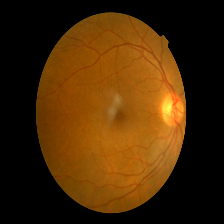
Diabetic retinopathy grade: Mild